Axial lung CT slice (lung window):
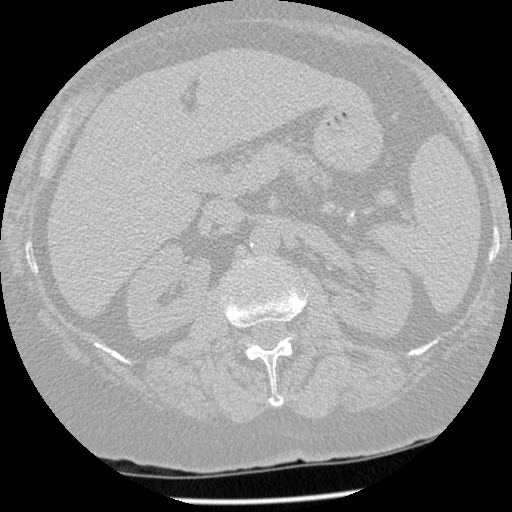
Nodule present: no